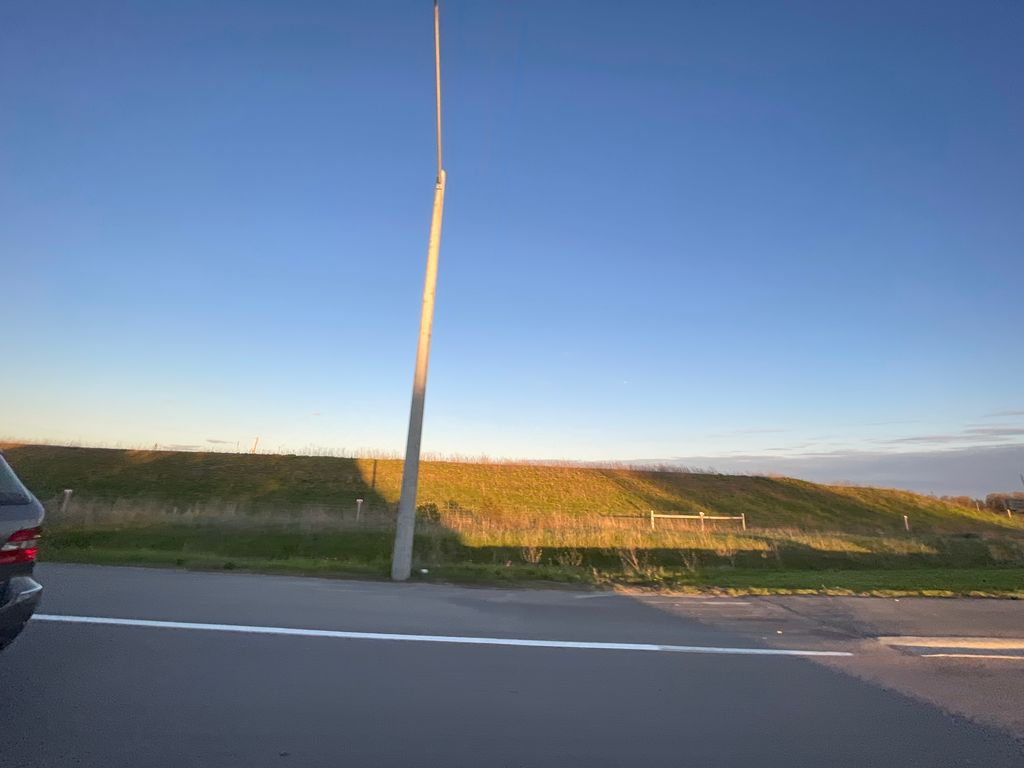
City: kitchener-waterloo